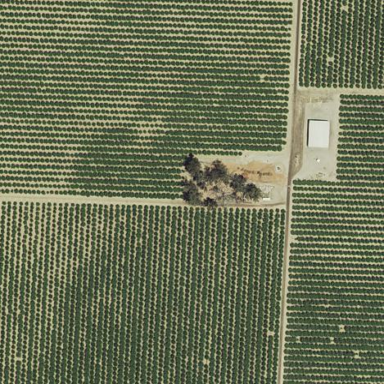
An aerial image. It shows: Almond orchard with rows of almond trees.